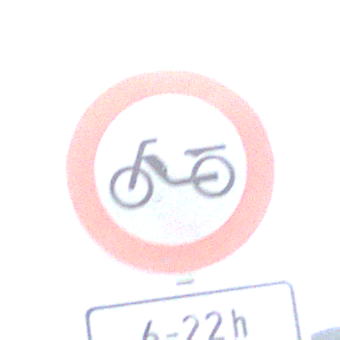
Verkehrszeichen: VerbotMofas
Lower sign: ZeitangabenMitBeschraenkungAufWochentage4
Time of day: Midday
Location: Outdoor (Nature)
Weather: PartlyCloudy
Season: NotSpecified
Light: Natural